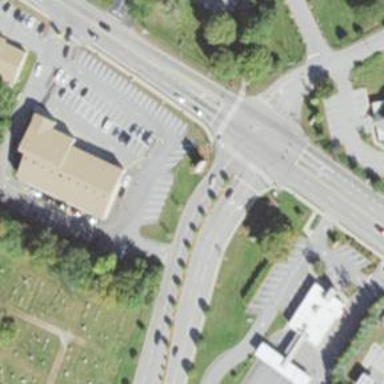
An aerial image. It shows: Marked road crossing.